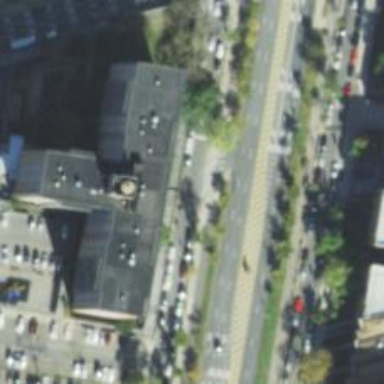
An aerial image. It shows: Secondary link road with asphalt surface.